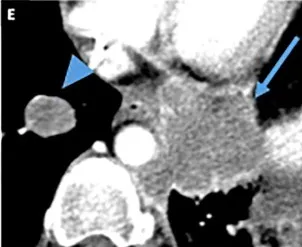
Patient 1. Magnified view of an axial contrast-enhanced CT image of the chest. Obtained before patient started treatment with Pazopanib shows the right lung nodule (arrowhead), and ,a new enhancing left paramediastinal mass (arrow), both showing mildly decreased size.
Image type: radiology (ct)